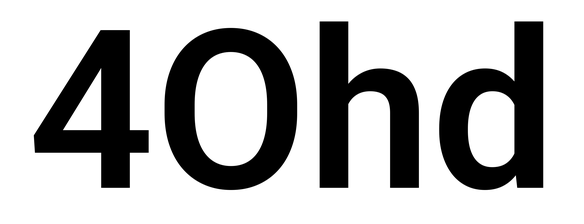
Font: Roboto_SemiBold